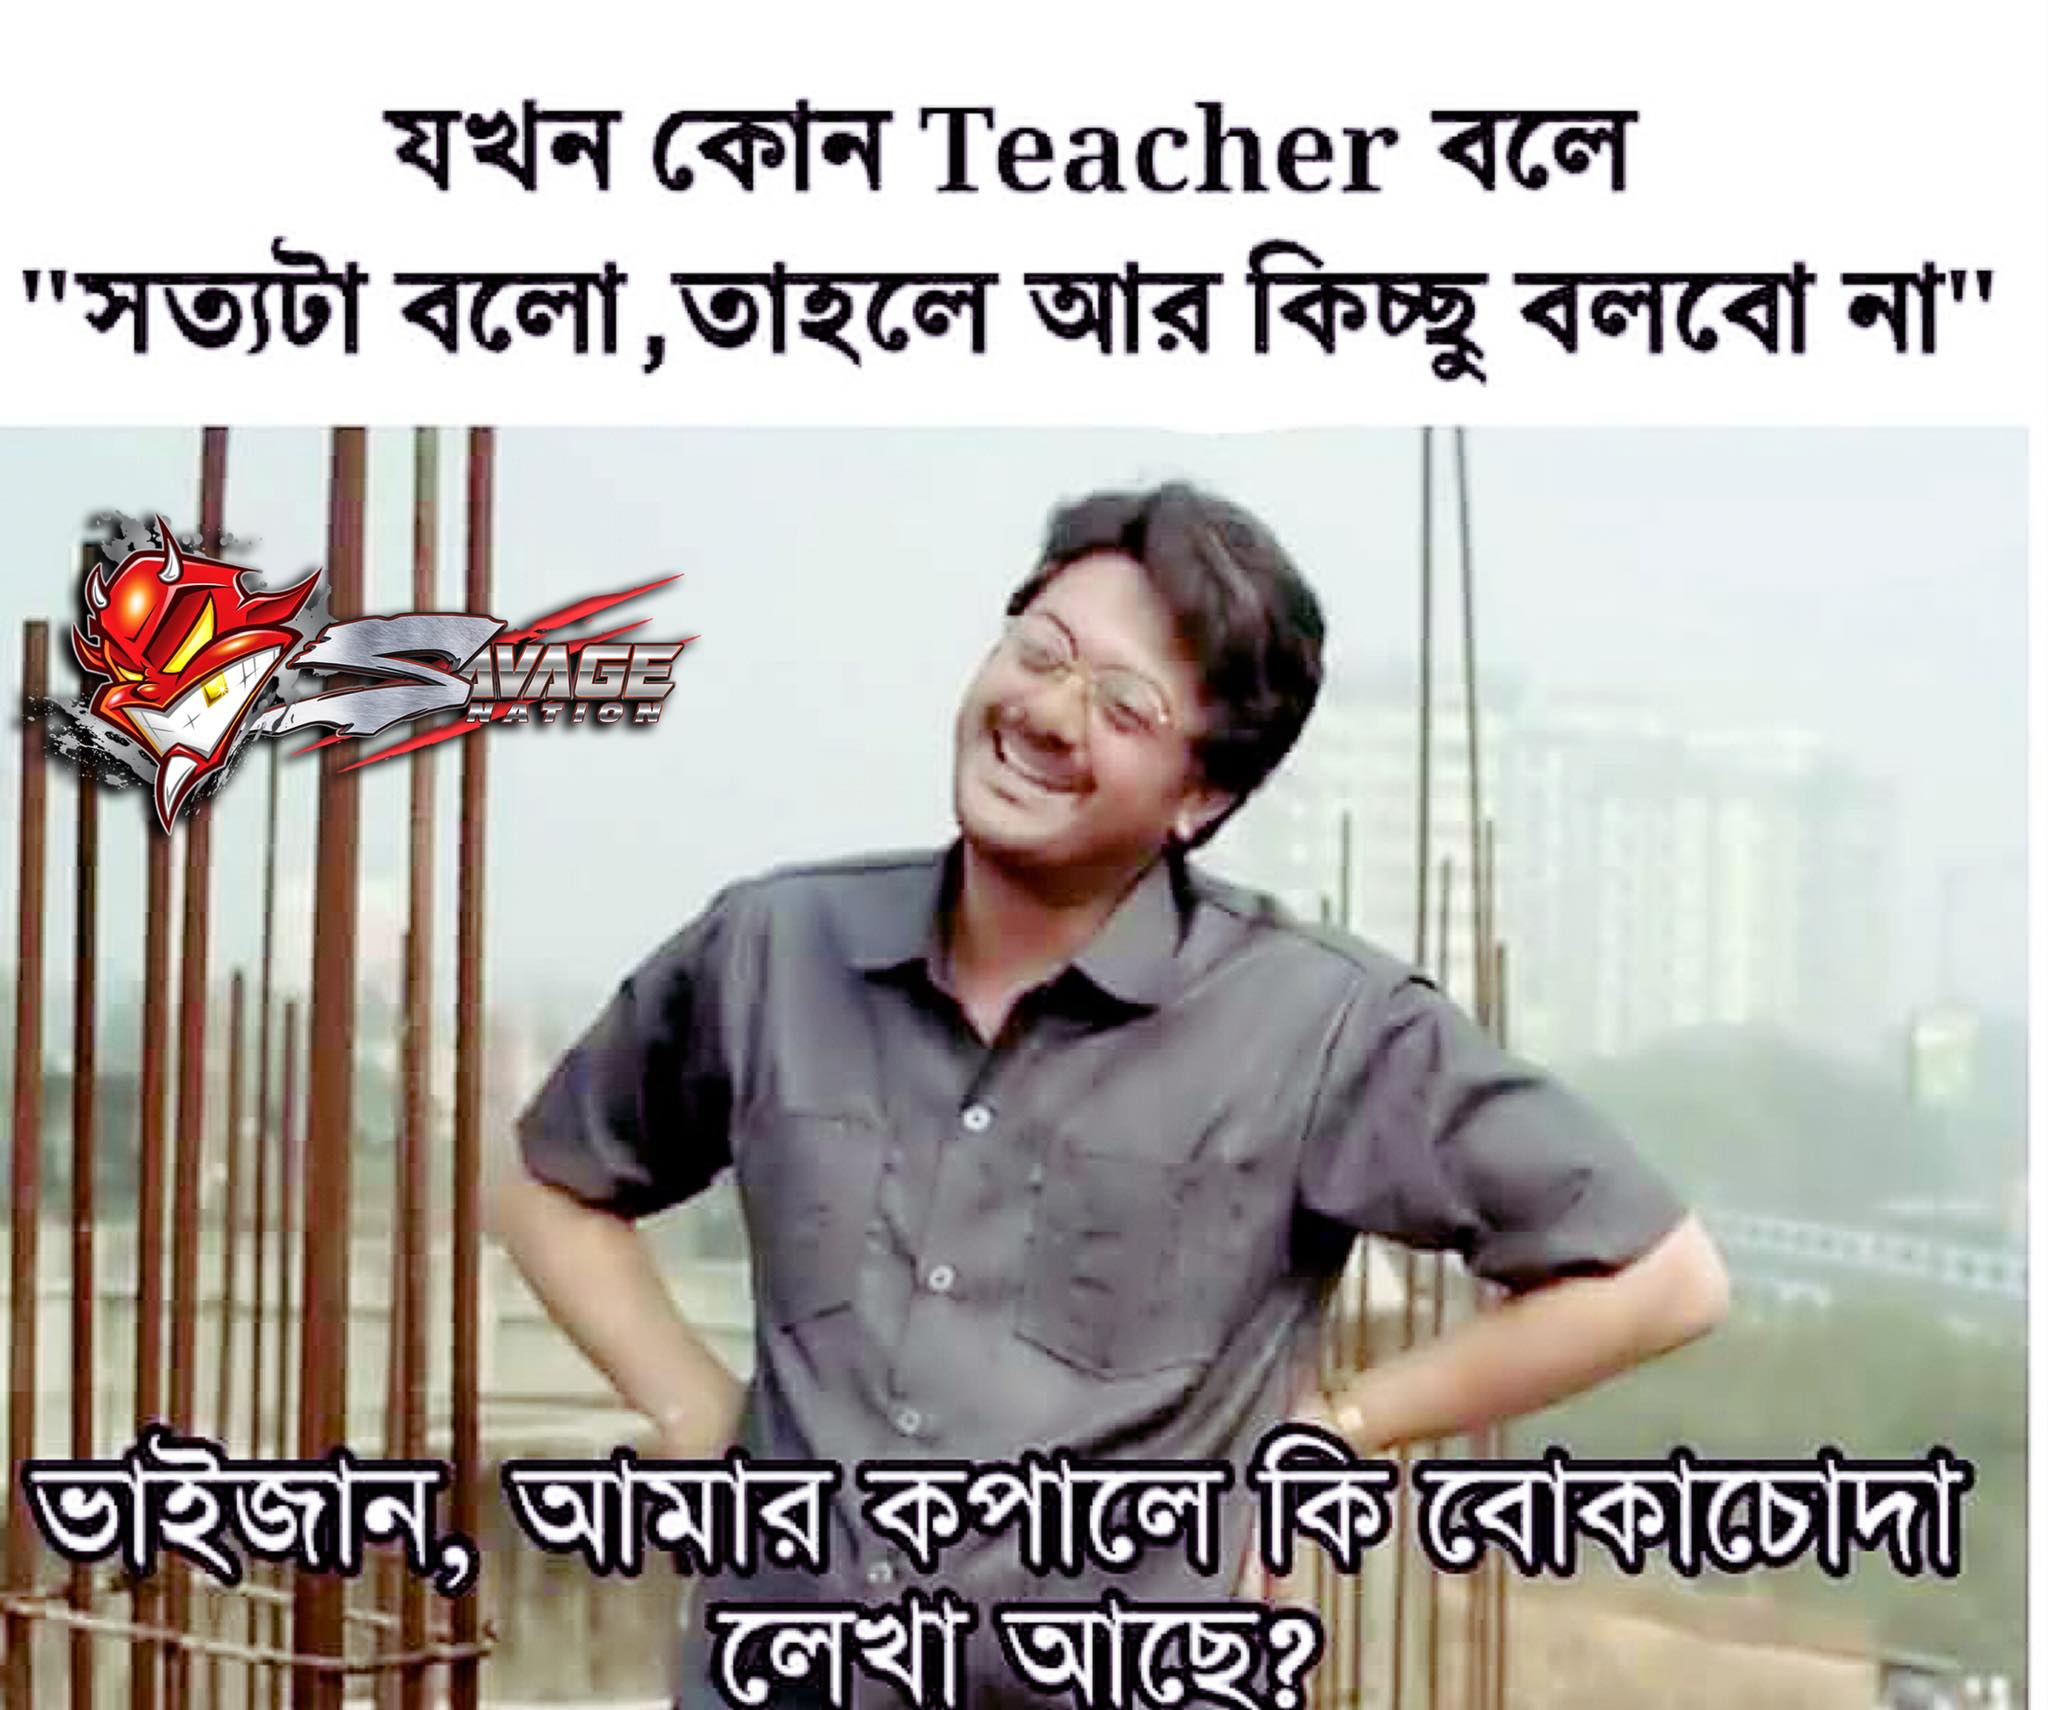
Caption: যখন কোন Teacher বলে   "সত্যটা বলো, তাহলে আর কিচ্ছু বলবো না"  ভাইজান, আমার কপালে কি বোকাচোদা লেখা আছে ?
Label: non-hate